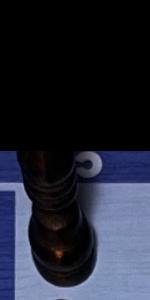
Label: Bishop_Black